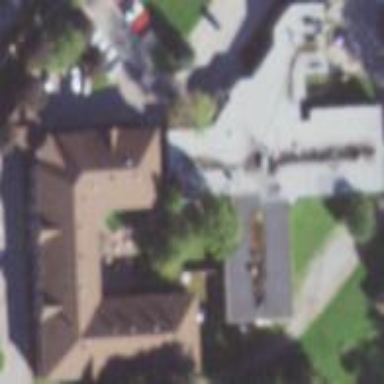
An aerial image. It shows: Nursing home building.